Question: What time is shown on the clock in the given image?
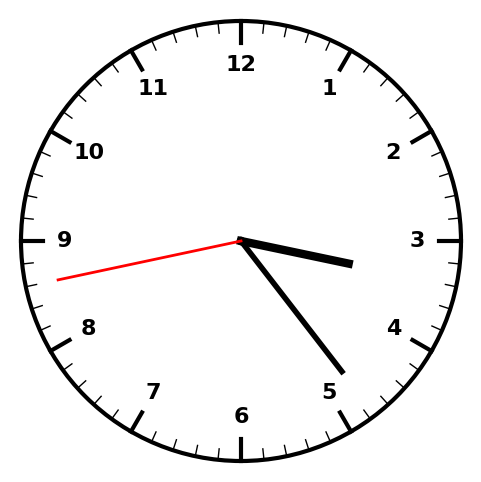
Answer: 03:23:43